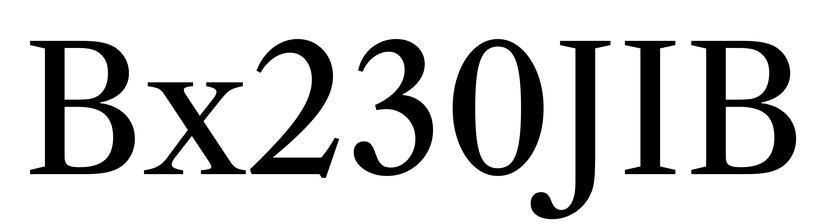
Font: LibreCaslonText_Regular